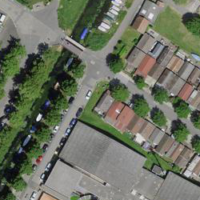
EUNIS habitat code: 53
Species observed at this site:
Anas acuta
Corvus corone
Podiceps cristatus
Cyanistes caeruleus
Fulica atra
Anas crecca
Alopochen aegyptiaca
Anas platyrhynchos
Chloris chloris
Anthus spinoletta
Aythya fuligula
Passer domesticus
Fringilla coelebs
Mareca penelope
Chroicocephalus ridibundus
Phalacrocorax carbo
Larus michahellis
Cygnus olor
Mareca strepera
Parus major
Mergus merganser
Calidris pugnax
Motacilla alba